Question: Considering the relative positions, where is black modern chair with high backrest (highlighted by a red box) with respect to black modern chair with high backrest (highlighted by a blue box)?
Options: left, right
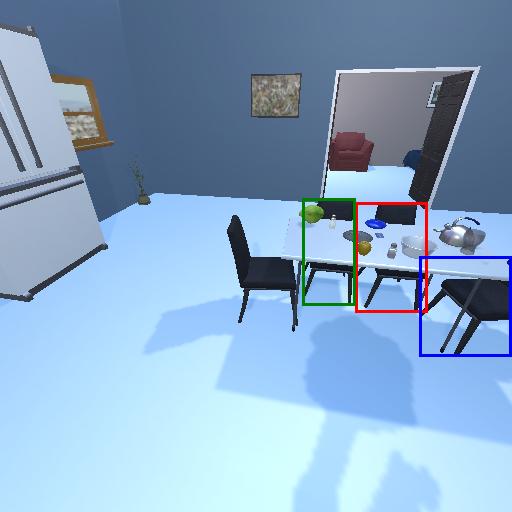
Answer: left